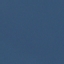
Land use / land cover class: SeaLake